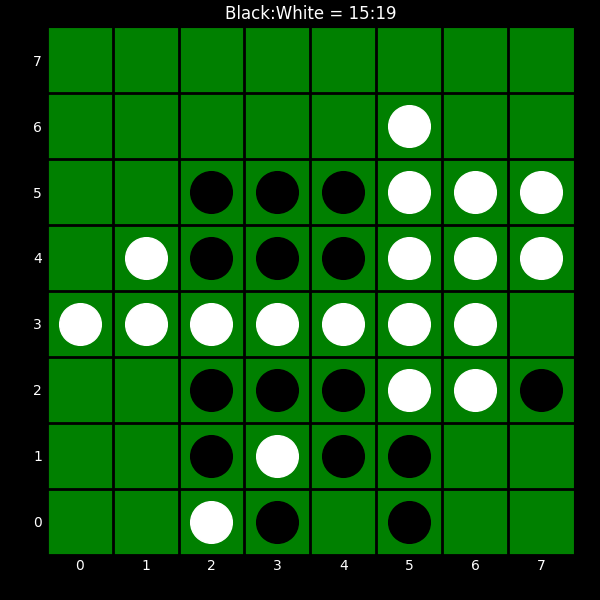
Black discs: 15
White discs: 19